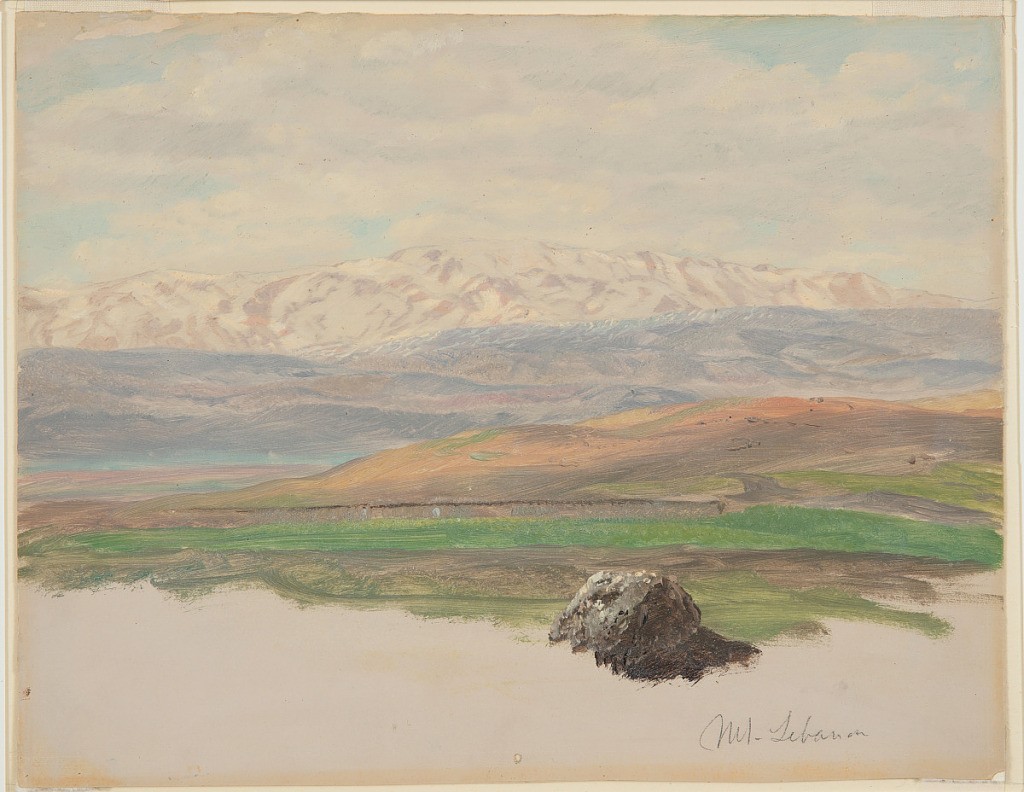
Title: Mount Lebanon
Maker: Frederic Edwin Church, American, 1826–1900
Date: May 1868
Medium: Oil paint and graphite on paperboard
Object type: Drawing
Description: Landscape study showing a view of Mt. Lebanon from a distance. A large boulder occupies flat terrain in the foreground that leads to rolling foothills in the middle distance, partly shaded by clouds. Taller mountains rise in the background before giving way to the wide and imposing peak of Mt. Lebanon, whose snow-covered, rugged ridge stretches across the composition.